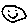
Label: smiley face